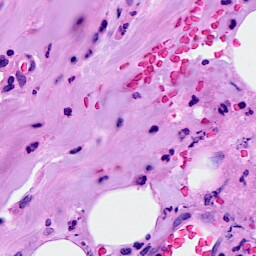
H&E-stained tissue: Breast